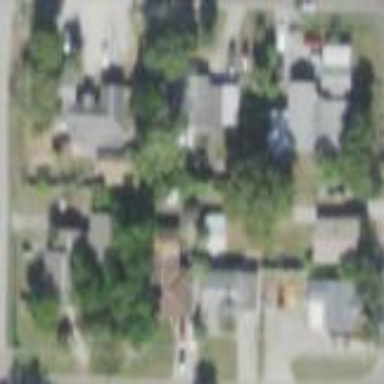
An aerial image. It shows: Single-family residential area.